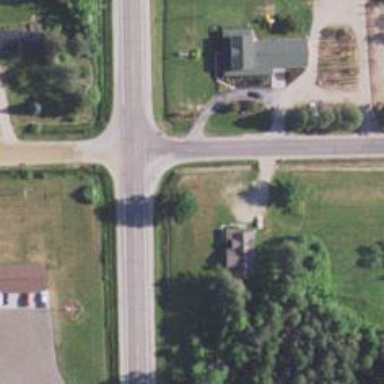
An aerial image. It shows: Secondary road.